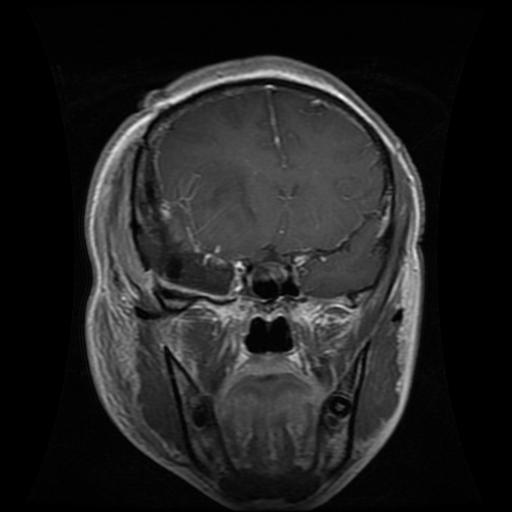
Label: glioma